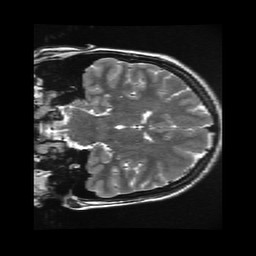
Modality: T2w
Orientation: coronal
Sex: female
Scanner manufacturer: ge
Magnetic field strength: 3 T
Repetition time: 5 s
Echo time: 0.09649 s